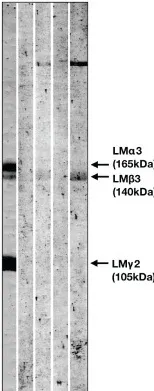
The results of immunoblotting tests and ELISAs of this patient. , recombinant proteins (RP) of laminin (LM) 332.
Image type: pathology (immunostaining)